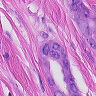
Metastatic tissue present: yes